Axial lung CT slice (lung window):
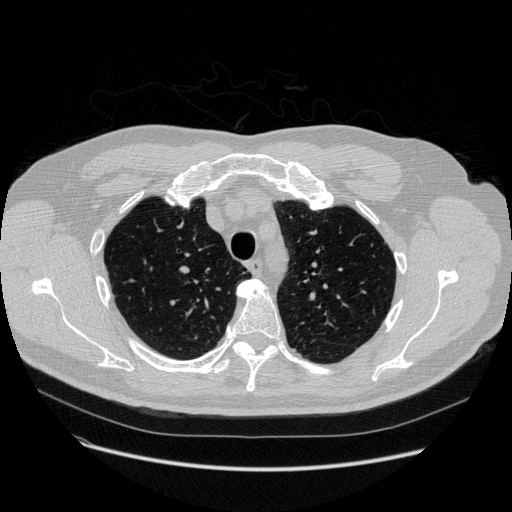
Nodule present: no